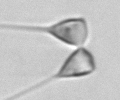
Label: Asterionellopsis_glacialis